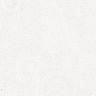
Metastatic tissue present: no